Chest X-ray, PA view. Patient: 65 years old, sex F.
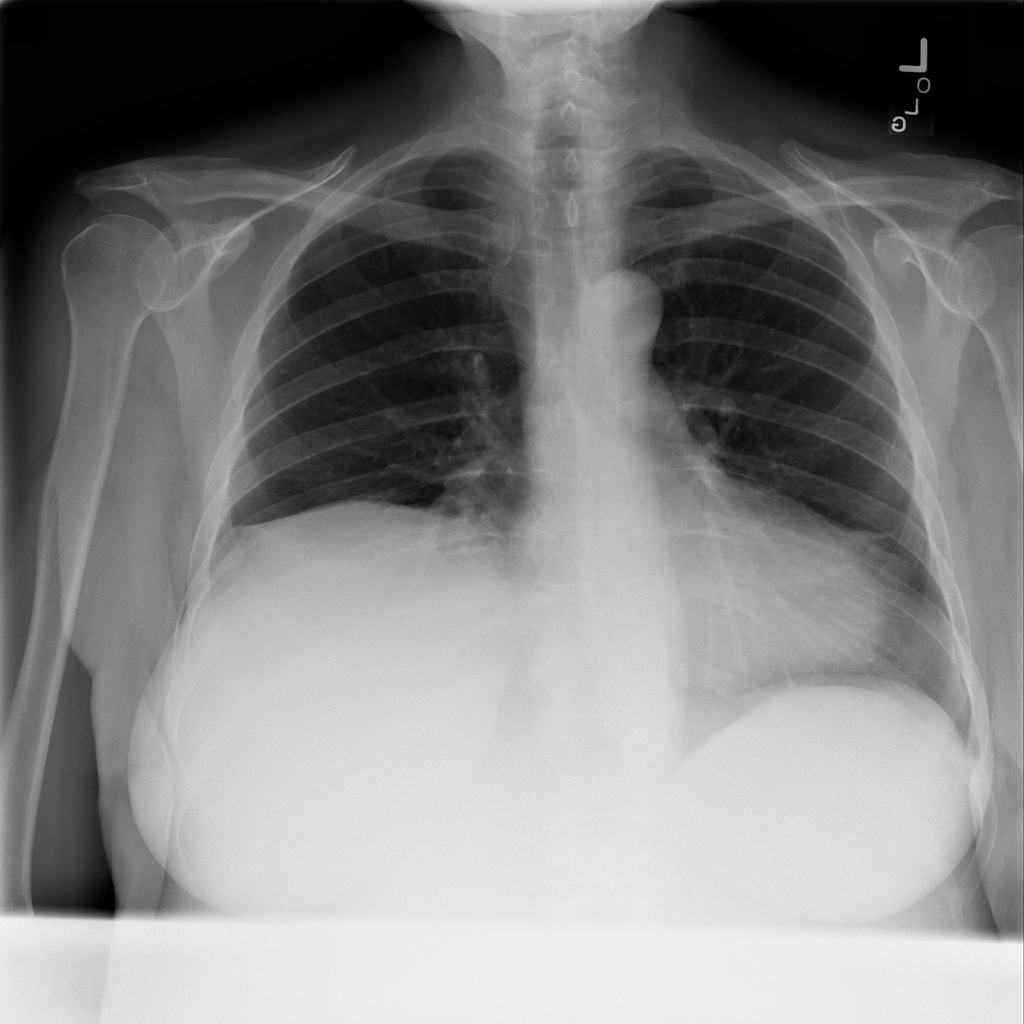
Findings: No Finding